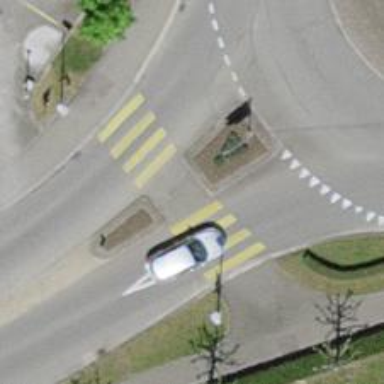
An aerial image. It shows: Zebra crossing with road island.